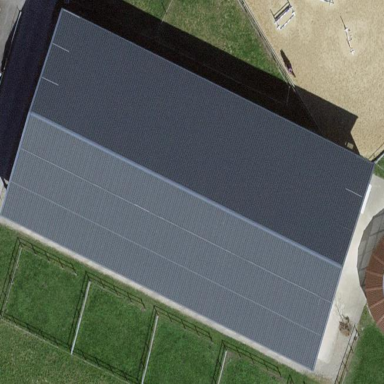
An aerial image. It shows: Riding hall with gabled roof made of brown roof tiles. The orientation of the roof is along the building.